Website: ulta-beauty
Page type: billing-address
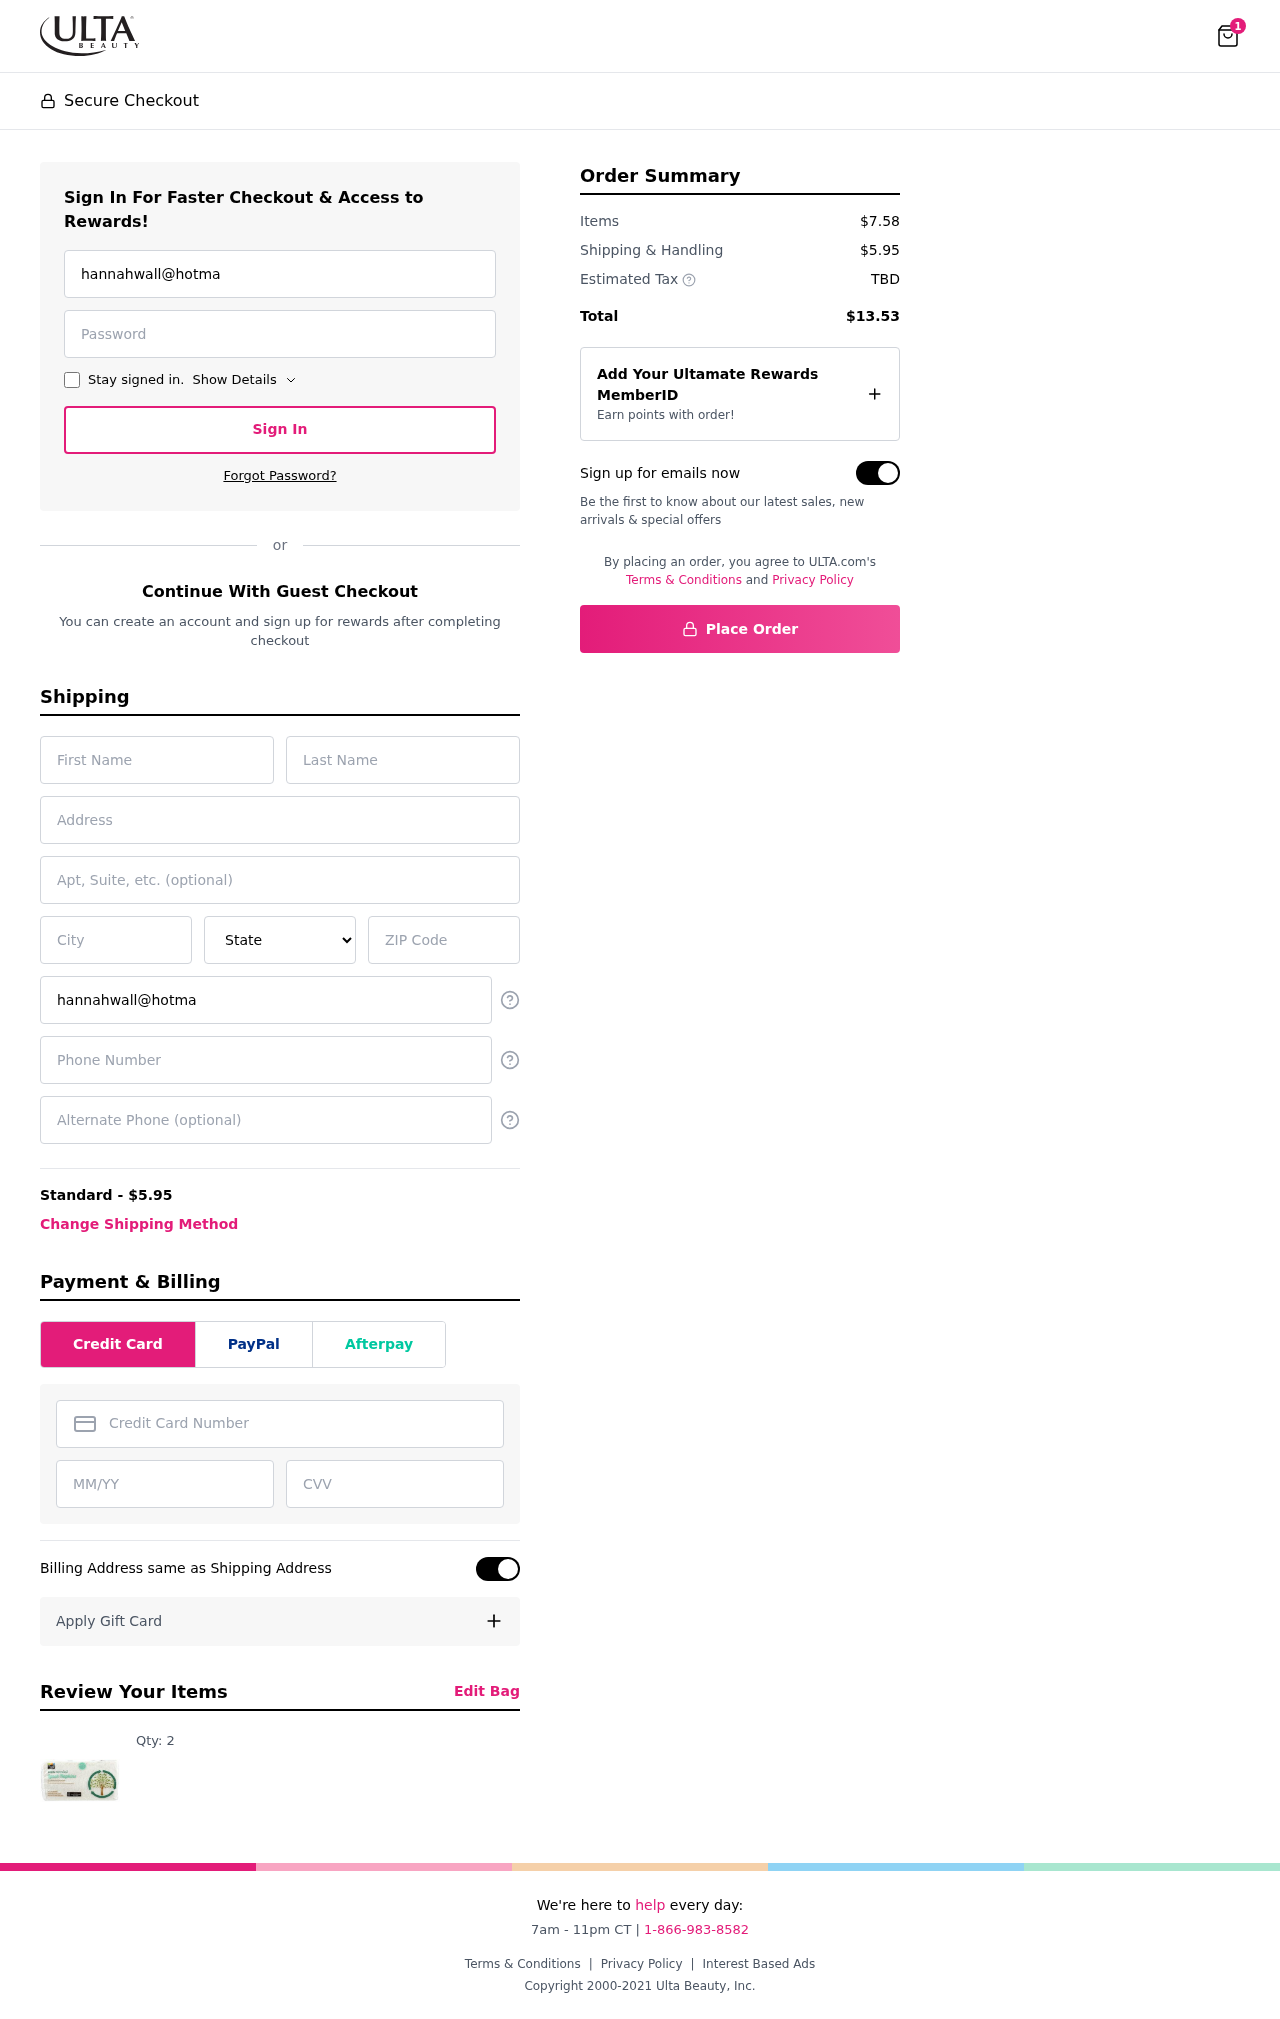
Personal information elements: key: PII_STATE
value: Pennsylvania
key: PII_EMAIL
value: hannahwall@hotmail.com
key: PII_FIRSTNAME
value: Hannah
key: PII_LASTNAME
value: Wall
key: PII_STREET
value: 7737 Krueger Road Apt. 156
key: PII_STREET2
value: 10694 Zimmerman Mall Apt. 071
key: PII_CITY
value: New Aaronside
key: PII_POSTCODE
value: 54554
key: PII_PHONE
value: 8807755892
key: PII_CARD_NUMBER
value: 2720 8022 6358 3555
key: PII_CARD_EXPIRY
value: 04/27
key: PII_CARD_CVV
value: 360
Product elements: key: PRODUCT1_QUANTITY
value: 2
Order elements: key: ORDER_NUM_ITEMS
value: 1
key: ORDER_SHIPPING_COST
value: $5.95
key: ORDER_SUBTOTAL
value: $7.58
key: ORDER_TOTAL
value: $13.53